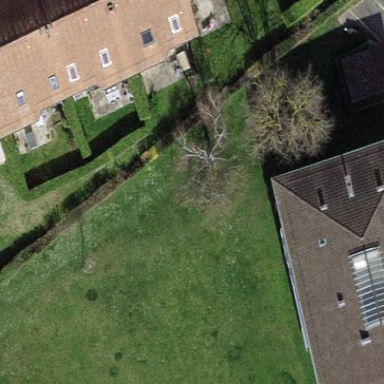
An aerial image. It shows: Garden surrounded by fence.